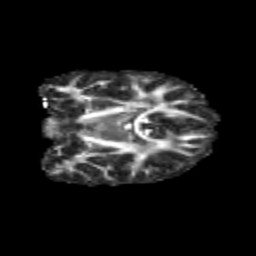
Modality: FA
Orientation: coronal
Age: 10
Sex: female
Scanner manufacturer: siemens
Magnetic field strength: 3 T
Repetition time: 3.8 s
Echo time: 0.07 s